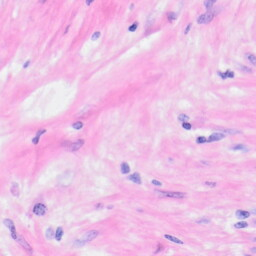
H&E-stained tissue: Kidney